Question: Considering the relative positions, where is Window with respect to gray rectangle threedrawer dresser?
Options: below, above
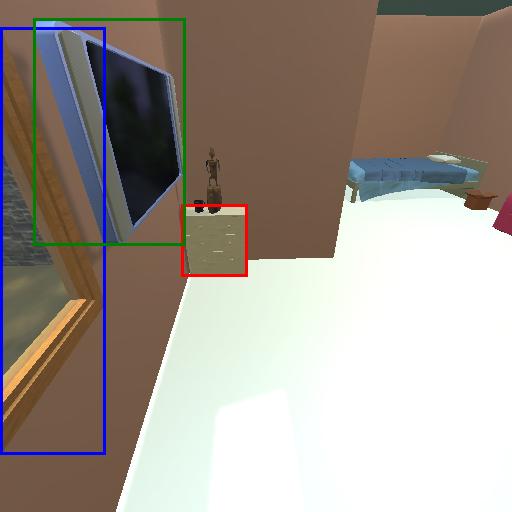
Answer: below